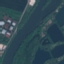
Label: River